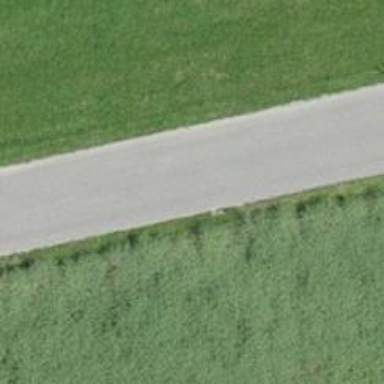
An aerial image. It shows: Unclassified road with asphalt surface.